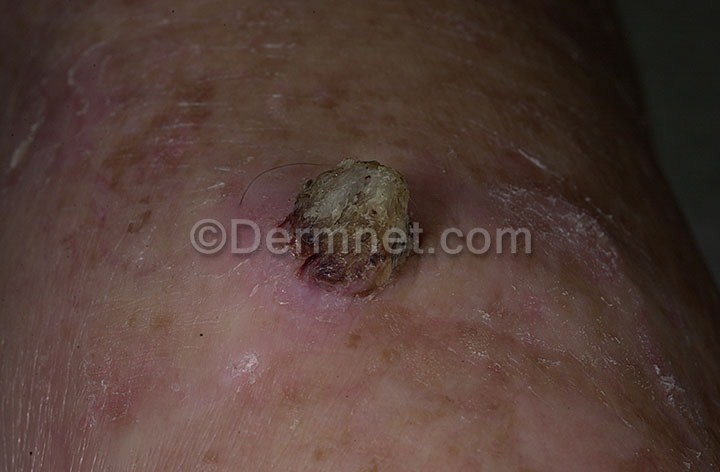
Disease: Actinic Keratosis Basal Cell Carcinoma and other Malignant Lesions